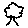
Label: tree